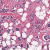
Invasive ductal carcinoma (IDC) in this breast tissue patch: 0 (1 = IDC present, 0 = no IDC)